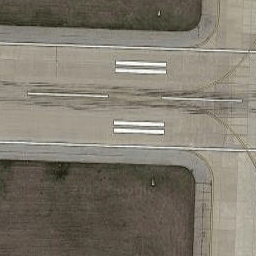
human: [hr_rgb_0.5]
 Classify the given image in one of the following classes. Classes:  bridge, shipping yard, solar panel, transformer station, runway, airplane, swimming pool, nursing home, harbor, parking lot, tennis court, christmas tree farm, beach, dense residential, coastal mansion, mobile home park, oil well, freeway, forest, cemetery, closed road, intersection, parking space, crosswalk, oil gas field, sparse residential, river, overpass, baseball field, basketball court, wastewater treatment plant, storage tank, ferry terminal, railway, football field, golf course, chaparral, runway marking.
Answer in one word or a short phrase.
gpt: runway